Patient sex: M
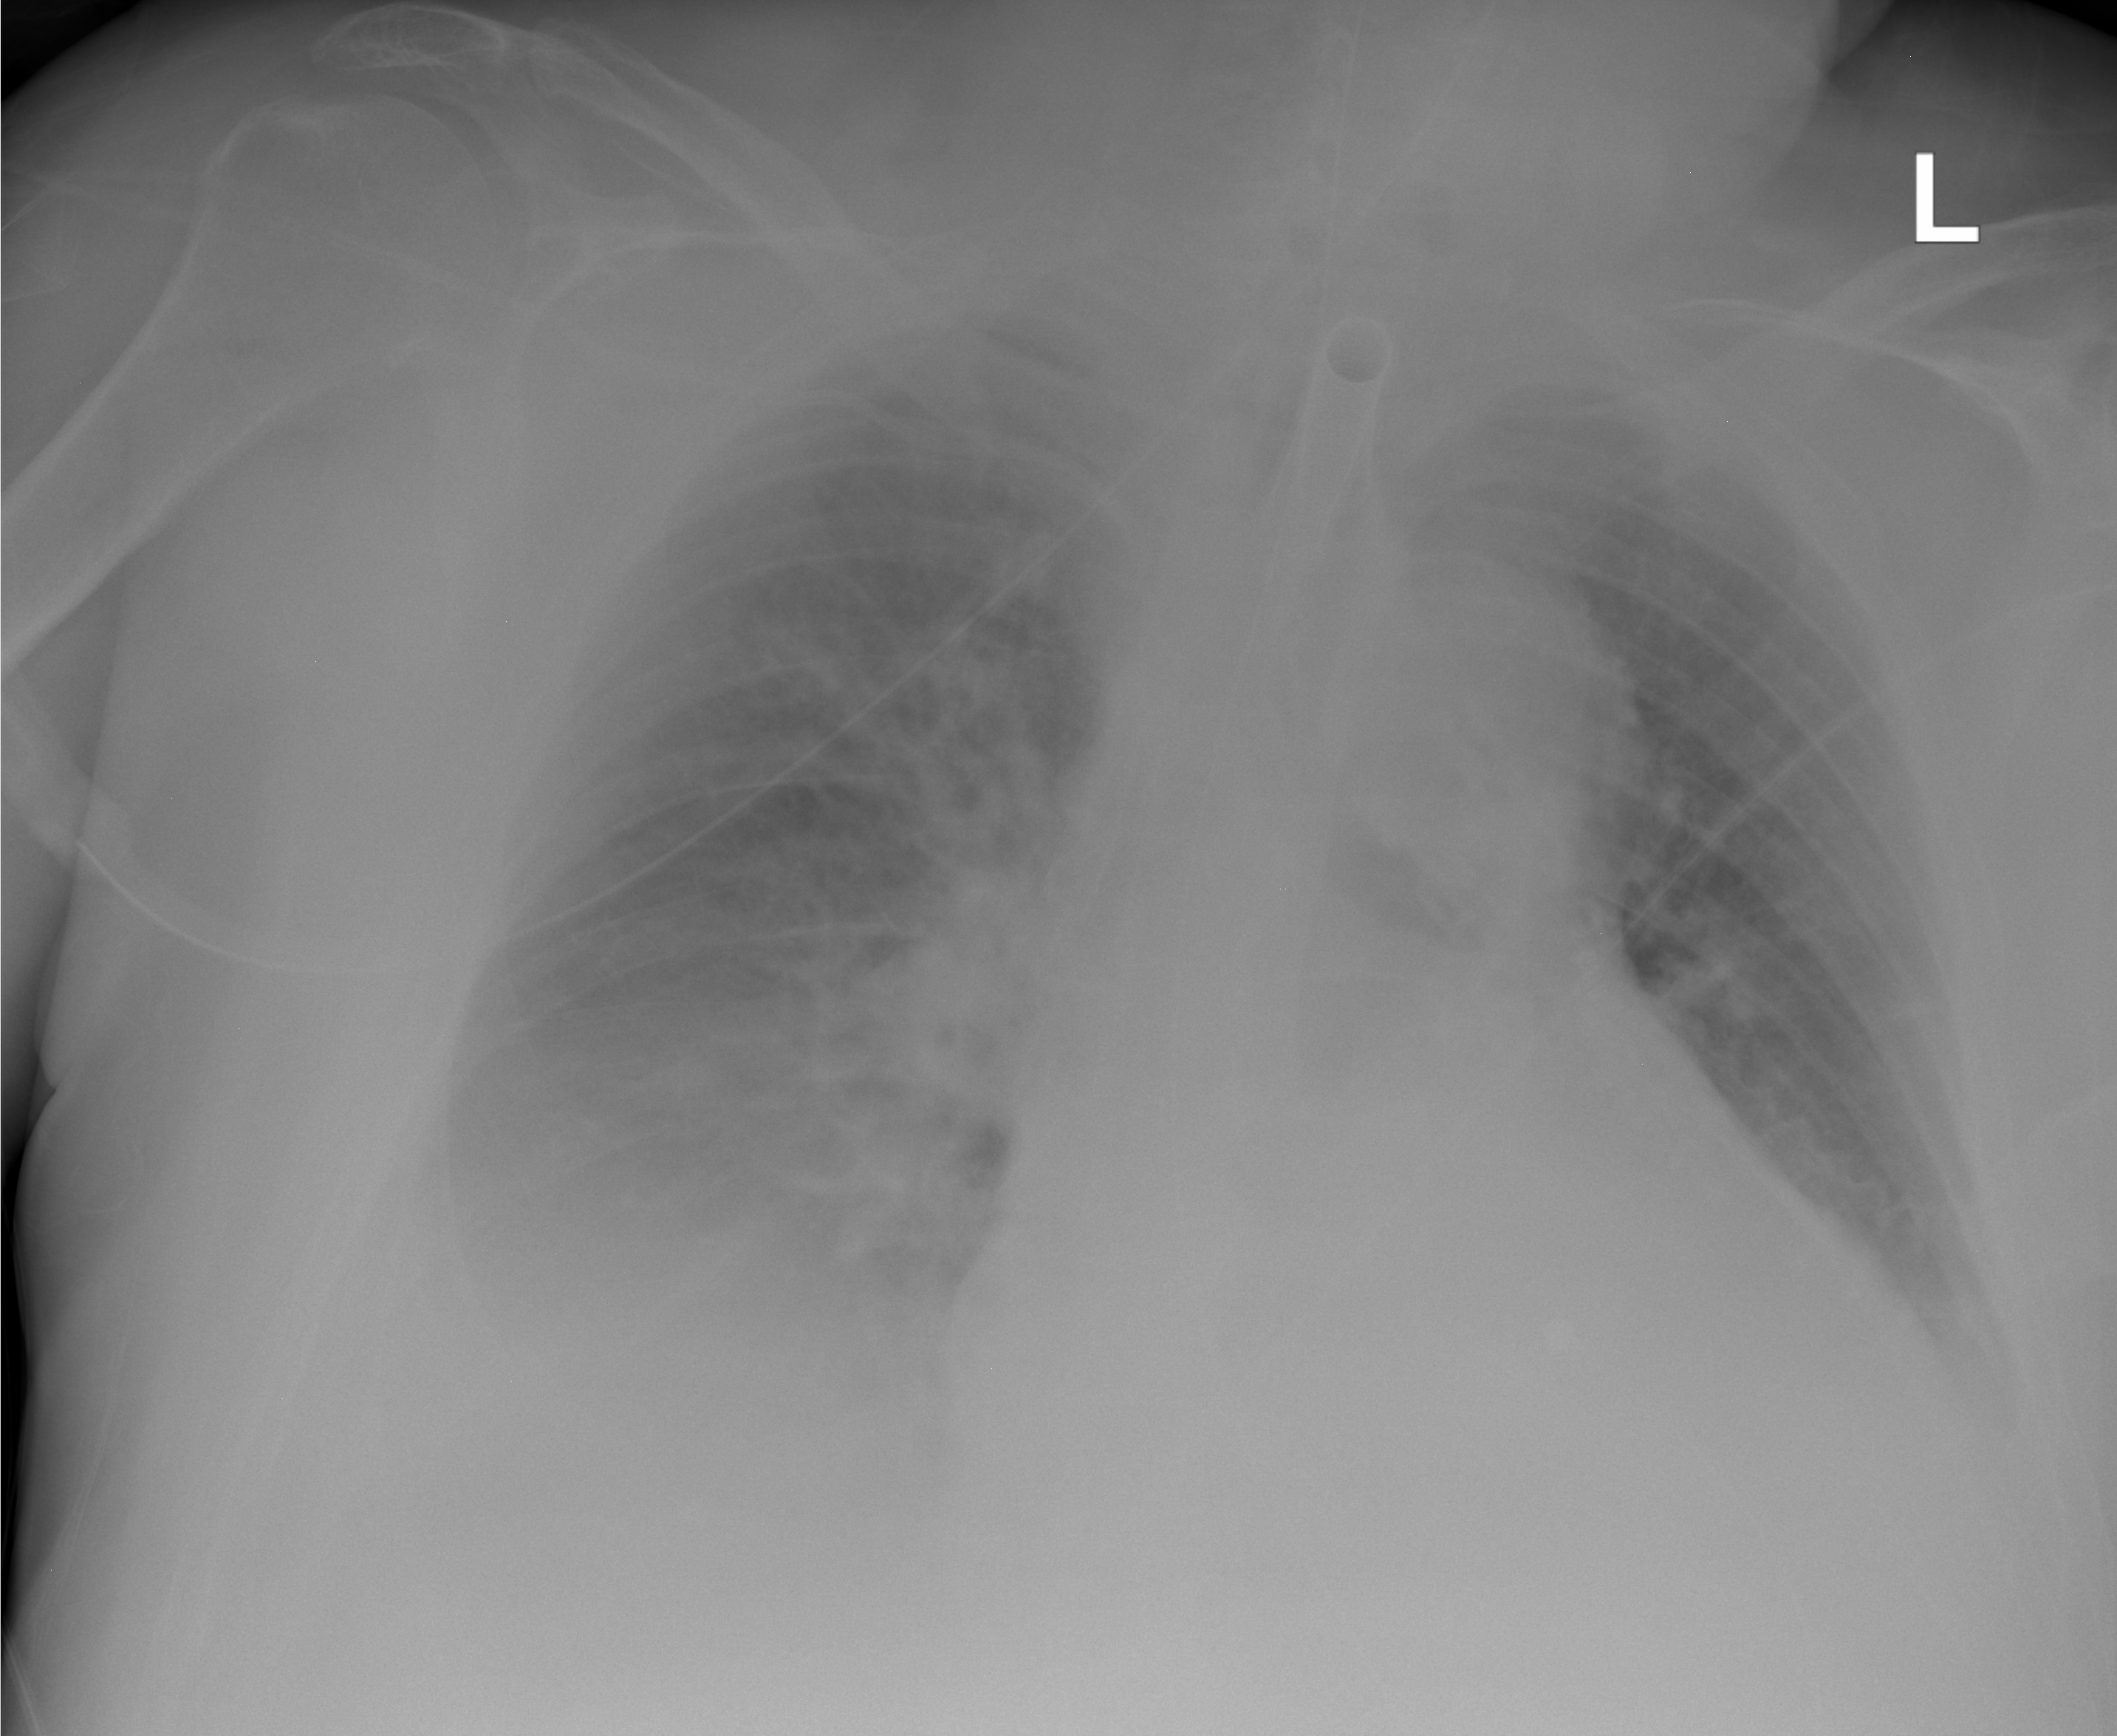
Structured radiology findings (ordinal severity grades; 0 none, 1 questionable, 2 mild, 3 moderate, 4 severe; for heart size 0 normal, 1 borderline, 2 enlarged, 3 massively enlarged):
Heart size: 2
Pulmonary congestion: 0
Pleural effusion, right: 2
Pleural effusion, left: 2
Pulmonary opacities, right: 0
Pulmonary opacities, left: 0
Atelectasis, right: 2
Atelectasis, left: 2